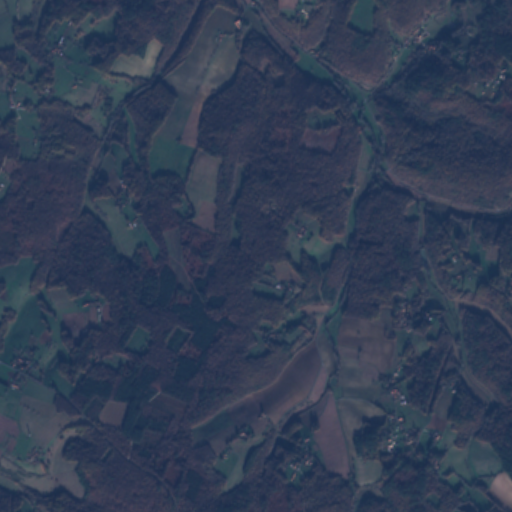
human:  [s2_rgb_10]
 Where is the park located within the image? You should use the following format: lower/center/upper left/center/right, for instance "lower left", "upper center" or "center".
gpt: The park is located in the upper right of the image.
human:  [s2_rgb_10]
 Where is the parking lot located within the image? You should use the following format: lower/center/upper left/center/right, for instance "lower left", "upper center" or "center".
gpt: The parking lot is located in the upper right of the image.
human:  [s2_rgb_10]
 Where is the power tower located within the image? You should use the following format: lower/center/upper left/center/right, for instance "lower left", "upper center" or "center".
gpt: The power tower is located in the lower right of the image.
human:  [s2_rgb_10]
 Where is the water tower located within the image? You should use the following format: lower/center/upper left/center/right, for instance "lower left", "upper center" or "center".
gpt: The water tower is located in the lower left of the image.
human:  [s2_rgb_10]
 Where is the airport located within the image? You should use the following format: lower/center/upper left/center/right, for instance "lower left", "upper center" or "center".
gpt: There is no airport in the image.